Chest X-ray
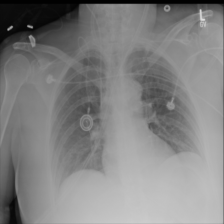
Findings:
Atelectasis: negative
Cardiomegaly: negative
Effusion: negative
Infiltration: negative
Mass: negative
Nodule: negative
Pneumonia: negative
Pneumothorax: negative
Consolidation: negative
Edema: negative
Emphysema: negative
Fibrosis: negative
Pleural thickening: negative
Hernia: negative